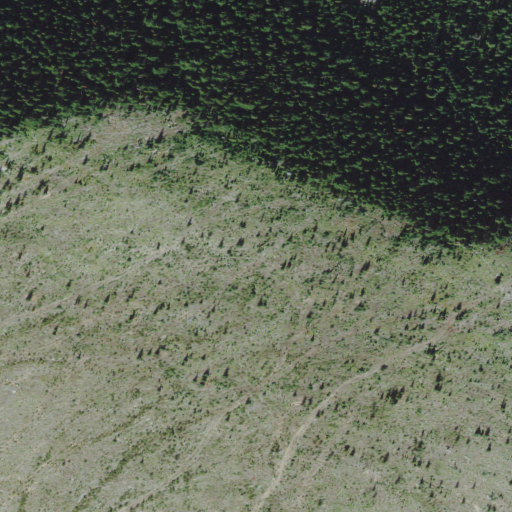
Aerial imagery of mountain in Idaho named East Grouse Peak containing shrub, evergreen forest, and grassland